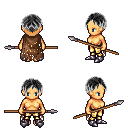
a pixel art fantasy rpg character, female body template, human, tanned skin, brown tattered cape, gold greaves, gray parted hairstyle, metal boots, spear, four views (front, back, left, right), 2x2 character sprite sheet, small pixel art, hard edges, no anti-aliasing